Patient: sex F, age 72
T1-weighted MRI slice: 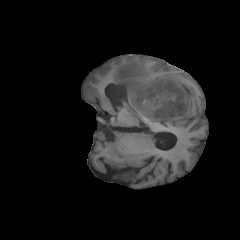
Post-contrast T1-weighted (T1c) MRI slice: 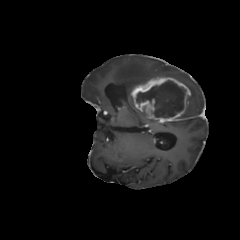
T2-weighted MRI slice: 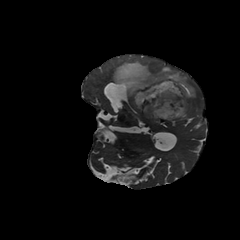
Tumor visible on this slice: yes
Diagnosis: Glioblastoma, IDH-wildtype
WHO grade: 4